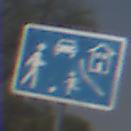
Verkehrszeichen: BeginnVerkehrsberuhigterBereich
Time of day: MorningAfternoon
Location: Outdoor (Nature)
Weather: PartlyCloudy
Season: NotSpecified
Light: Natural